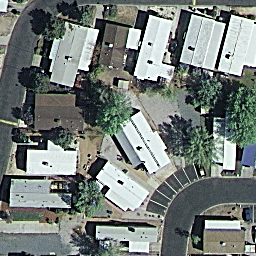
Label: residential